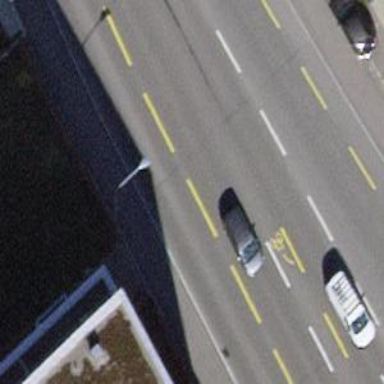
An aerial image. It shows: Secondary road with asphalt surface. There is cycle lane on the left and shared bus lane on the right.